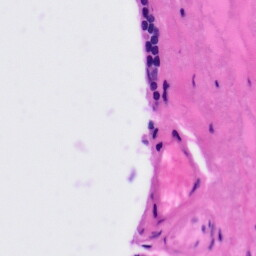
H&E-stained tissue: Tonsil